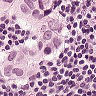
Metastatic tissue present: yes